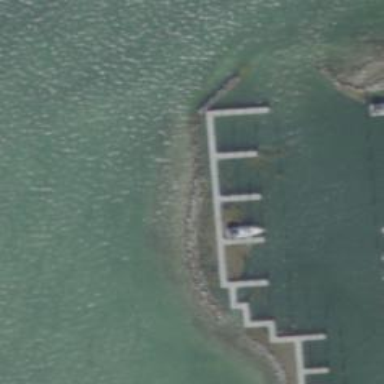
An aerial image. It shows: Breakwater structure.